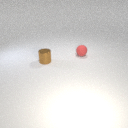
small brown metal cylinder to the left of small red rubber sphere